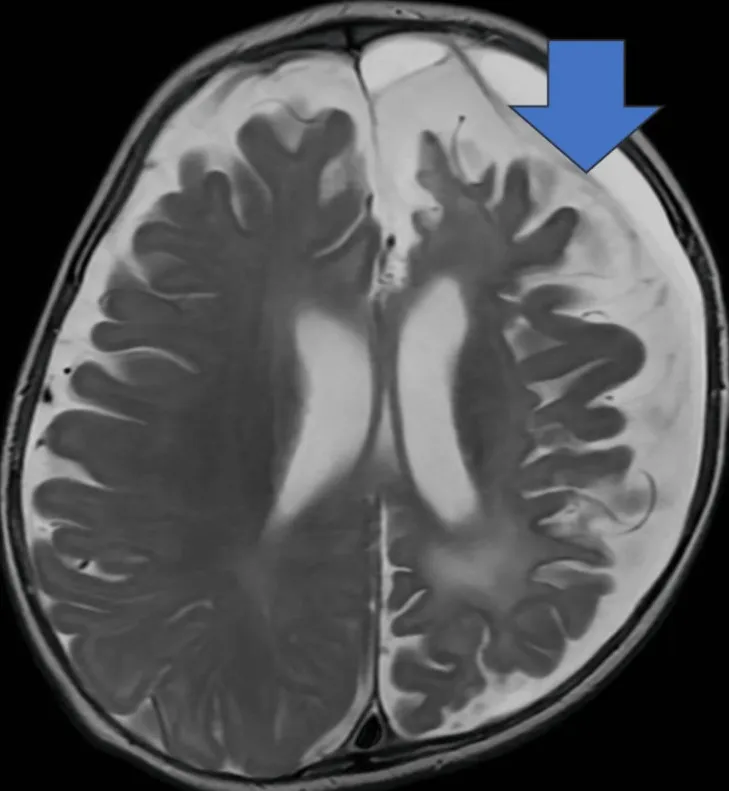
Axial T2 image on follow-up MRI of the brain several months later demonstrates encephalomalacia, gliosis, and volume loss in the left cerebral hemisphere with the development of a likely compensatory subdural hygroma along the left cerebral convexity (Monro-Kellie doctrine). . The blue arrow indicated encephalomalacia, gliosis, and volume loss in the left cerebral hemisphere with the development of a likely compensatory subdural hygroma along the left cerebral convexity.
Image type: radiology (mri)